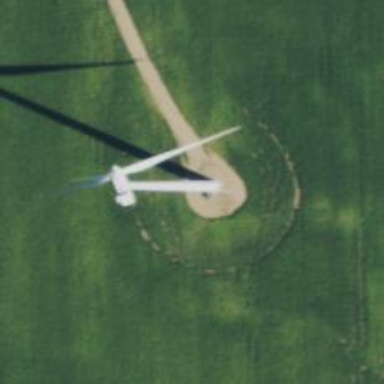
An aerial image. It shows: Wind generator powered by horizontal-axis wind turbine.